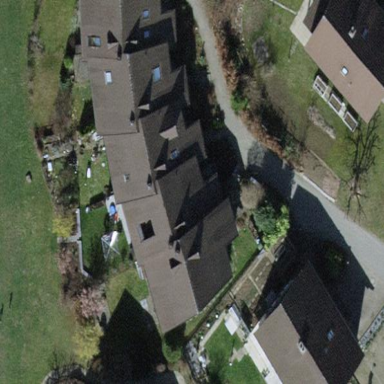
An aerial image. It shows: Terrace building.